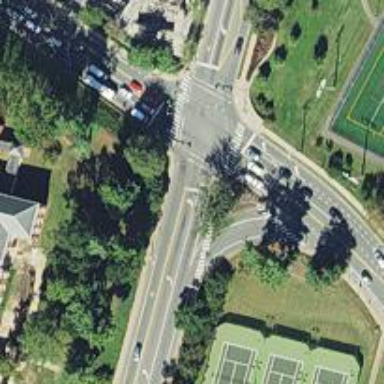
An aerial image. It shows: Marked road crossing.